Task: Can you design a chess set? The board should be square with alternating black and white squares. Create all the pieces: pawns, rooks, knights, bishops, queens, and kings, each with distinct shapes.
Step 5325:
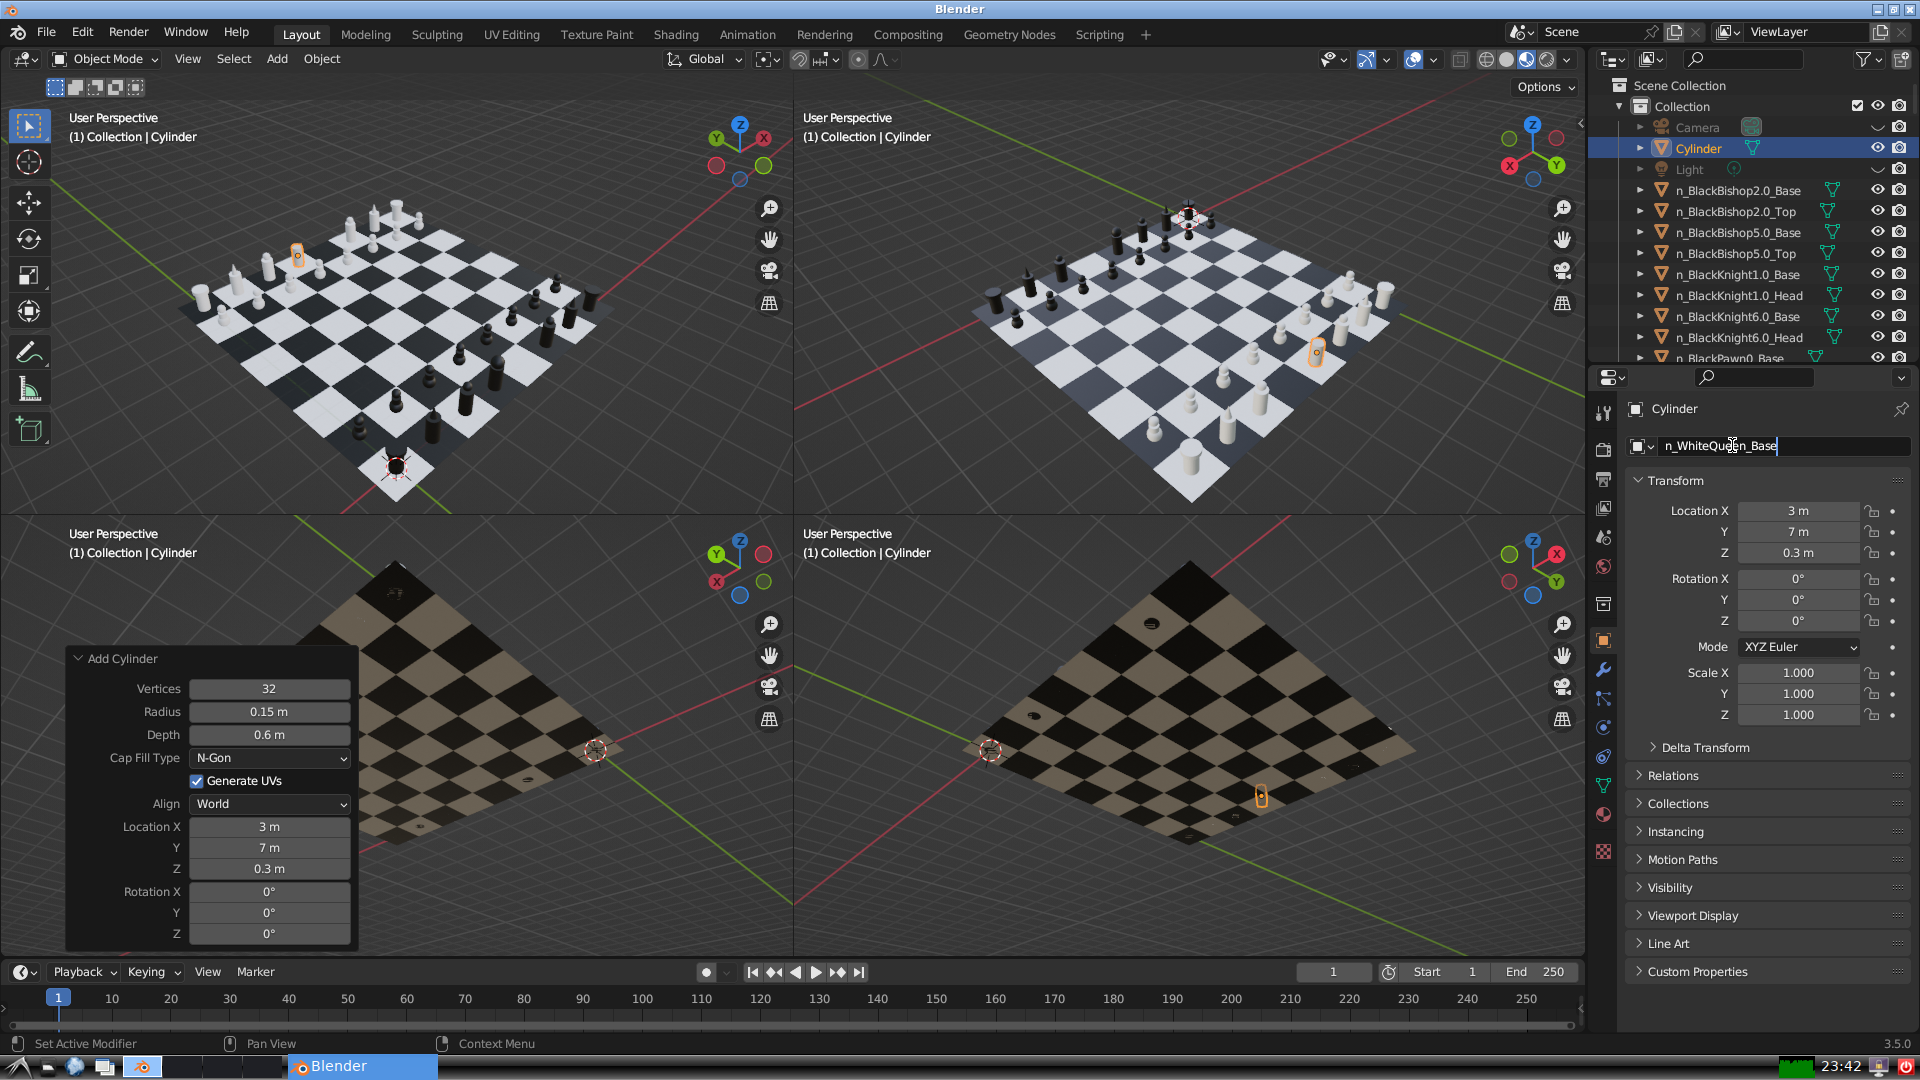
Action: {"key_press": ['Return']}